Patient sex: M
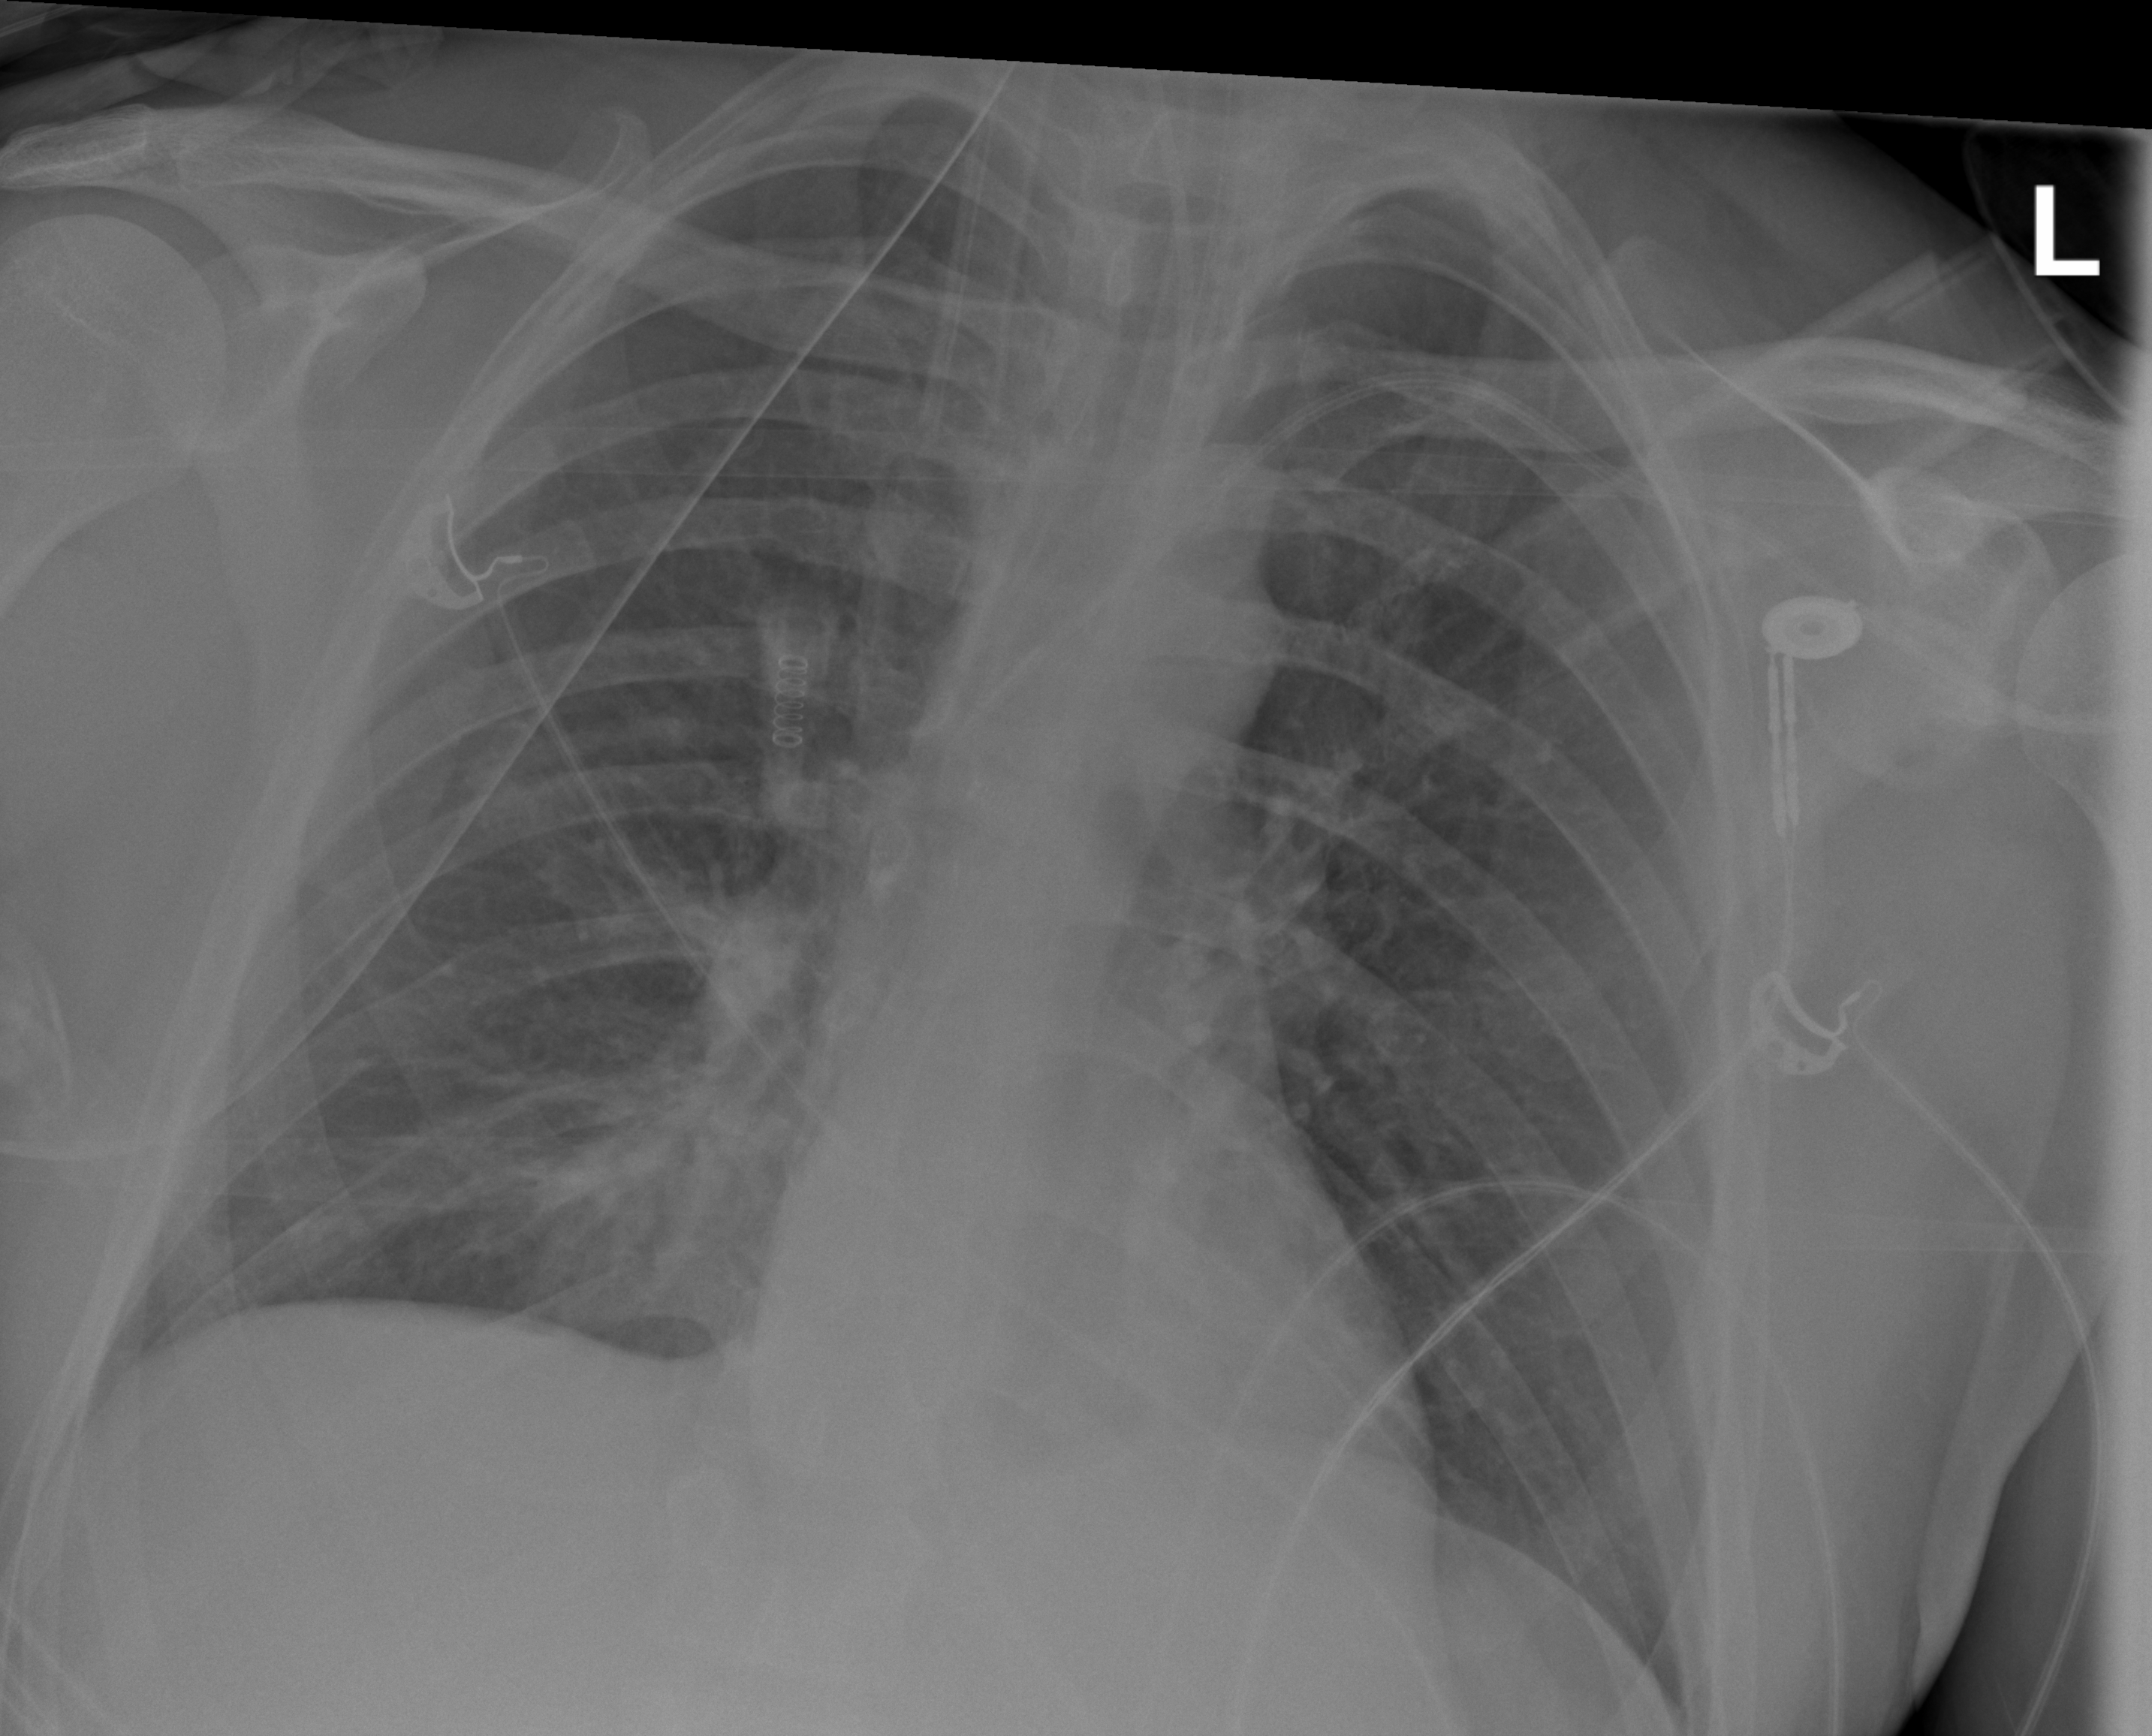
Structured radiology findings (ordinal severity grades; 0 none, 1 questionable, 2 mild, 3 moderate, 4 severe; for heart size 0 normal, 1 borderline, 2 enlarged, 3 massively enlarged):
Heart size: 0
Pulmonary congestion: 0
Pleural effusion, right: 0
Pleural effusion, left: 0
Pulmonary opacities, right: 2
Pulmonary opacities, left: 0
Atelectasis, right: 2
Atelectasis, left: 0